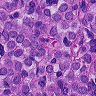
Metastatic tissue present: yes